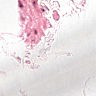
Metastatic tissue present: no